The image shows the envelope spectrum of a rolling-element bearing's vibration signal, with the characteristic fault frequencies (BPFO outer race, BPFI inner race, BSF ball, FTF cage) marked as reference lines. Diagnose the bearing from this image, choosing from: normal, inner_race, outer_race, ball.
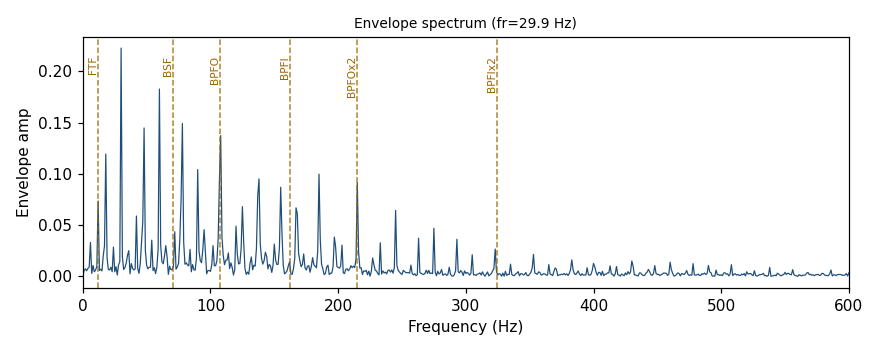
Answer: outer_race